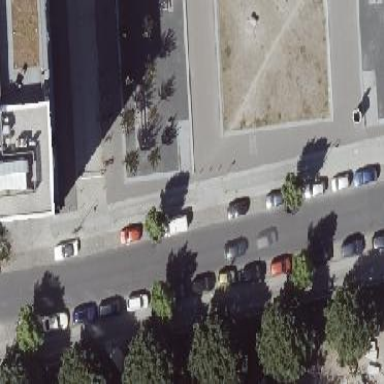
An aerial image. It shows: Street side parking area with sett surface.